Question: He I am working on a standard template for my applications. I suck in CSS and I have a headache working on making a good responsive design.
Now this is my idea:

This is how it works out:
<URL>
Now with some java-script I can probably do this but if this is possible in CSS it would be nice. My question is how can I make my design with just HTML and CSS.
A jsFiddle just fore fun:
<URL>
My css:
'''
body{
font-family:"Trebuchet MS",sans-serif;
padding:0px;
margin:0px;
}
#content{
min-height: 100%;
width: 100%;
position: absolute;
background-color: #5adc23;
}
input[type="button"]{
border:2px outset rgb(166, 166, 166);
display:inline-block;
}
input[type="button"]:hover{
border:2px inset rgb(166, 166, 166);
display:inline-block;
cursor: pointer;
}
#mainbar{
height: 31px;
background-color: rgb(109, 164, 227);
background-image: -webkit-linear-gradient(0deg, rgb(39, 162, 207) 1%, rgb(63, 181, 224) 36%, rgb(63, 181, 224) 64%, rgb(39, 162, 207) 100%);
}
#mainbar_border{
height: 100%;
border-bottom:1px solid rgb(0, 0, 0);
color: rgb(255, 255, 255);
font-family: 'Courier New', serif;
font-size: 21px;
}
#mainmenu{
width: 40px;
height: 96%;
min-height: 100%;
margin-top: 0px;
margin-bottom: 0px;
float: left;
}
#mainmenu_border{
height: 99%;
padding: 4px;
padding-top: 46px;
padding-bottom: 19px;
border-bottom-width: 1px;
border-left-width: 1px;
border-bottom-style: solid;
border-left-style: solid;
}
#mainmenu_item_container{
list-style-type:none;
}
#content_app{
float: left;
width: 88%;
height: 96%;
}
#content_app_border{
height: 99%;
padding: 4px;
border-bottom-width: 1px;
border-left-width: 1px;
border-bottom-style: solid;
border-left-style: solid;
border-right-width: 1px;
border-right-style: solid;
}
'''
my html:
'''
<div id='content' class='invoer'>
<div id='mainbar'>
<div id='mainbar_border'>
Mainbar
</div>
</div>
<div id='mainmenu'>
<div id='mainmenu_border'>
<ul id='mainmenu_item_container'>
<li><input type='button' value='Load content' title='load some more shit to test the resposive design' id='btn' action='loadmoreshit' /></li>
<li>button</li>
<li>button</li>
</ul>
</div>
</div>
<div id='content_app'>
<div id='content_app_border'>
content
<br>
<br>
<br>
</div>
</div>
</div>
'''
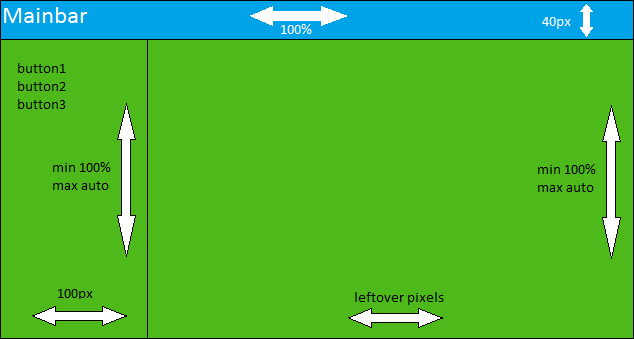
Answer: <URL> that will give you a rough version of the layout your diagram is looking for. From here you could use media queries as Jefferson suggested to create alternate versions for mobile devices. One tip - the divs that are here should be used just as a skeleton, I would not try to style them. If you start adding borders and some other styles to them the edges will no longer line up. Here is the CSS and HTML -
'''
<div id="header">Header</div>
<div id="left_nav">Left Navigation</div>
<div id="content">Content</div>
div {
position: absolute;
}
#header {
top: 0px;
left: 0px;
right: 0px;
height: 40px;
background: blue;
}
#left_nav {
top: 40px;
left: 0px;
width: 100px;
bottom: 0px;
background: red;
}
#content {
top: 40px;
left: 100px;
bottom: 0px;
right: 0px;
background: green;
}
'''
UPDATE: After your last comment I worked on this a bit more. First off, here are you criteria as I understand them:
1. The left menu and the content should start 100px down from the top to accomodate the header.
2. The left manu and content should extend at least to the bottom of the page.
3. If either the left menu or content overflows beyond the bottom of the page, then: a. They should both expand down so that their height is equal. b. The entire page should scroll, instead of individual panels.
With this in mind, I was unable to produce all of these effects purely with CSS and HTML, so it looks like Javascript may be required here. I've updated <URL> so that overflow from the '#main_container' is shown. At this point the solution accomplishes 1, 2 and 3b. To accomplish 3a I added this javascript:
'''
$(document).ready(function(){
var body_height = $("body").height();
var body_scroll = $("body").get(0).scrollHeight;
var menu_height = $("#left_nav").height();
var content_height = $("#content").height();
if(body_scroll > body_height && (menu_height != content_height)) {
if(menu_height > content_height) {
$("#content").css("height", (menu_height + "px"));
} else {
$("#left_nav").css("height", (content_height + "px"));
}
}
});
'''
All this does is ensure that the '#left_nav' and '#content' are the same height. It does use JQuery, so if you're not using JQuery you'll have to rewrite it for pure Javascript. Though, if you aren't using JQuery, I'd highly recommend you get it <URL>. It'll make your life a lot easier. Also take note of the '#spike' div, which provides an example of adding a "border" div inside one of the positioning elements.
Hope this helps.